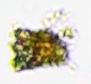
Label: Detritus